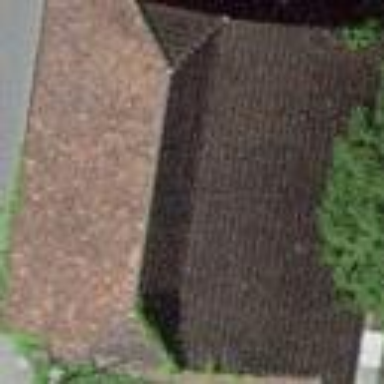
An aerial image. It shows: Barn.